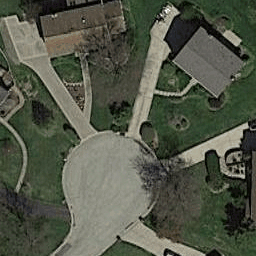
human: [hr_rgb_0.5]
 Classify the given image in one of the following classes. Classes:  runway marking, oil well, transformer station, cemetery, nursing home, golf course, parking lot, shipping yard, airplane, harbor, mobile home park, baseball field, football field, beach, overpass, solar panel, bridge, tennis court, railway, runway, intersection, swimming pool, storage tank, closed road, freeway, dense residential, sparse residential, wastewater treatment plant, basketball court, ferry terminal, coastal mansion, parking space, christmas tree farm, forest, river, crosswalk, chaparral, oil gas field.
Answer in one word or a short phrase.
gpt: closed road